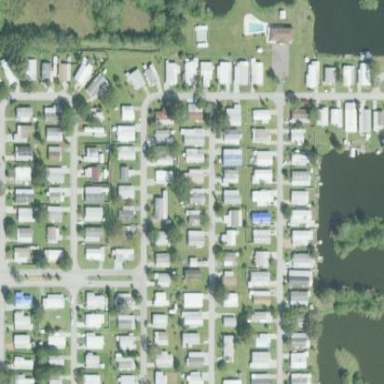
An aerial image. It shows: Residential area classified as trailer park.